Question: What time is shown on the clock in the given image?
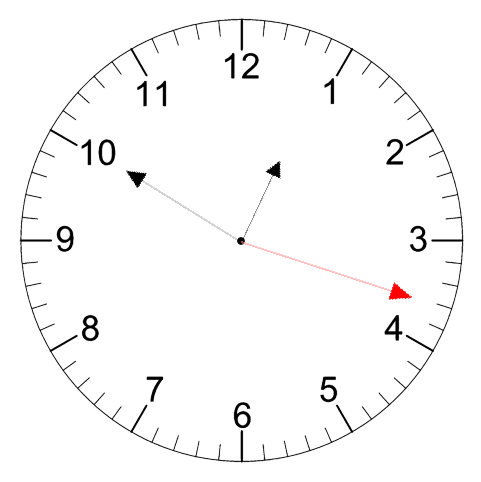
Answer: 12:50:18